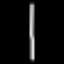
Label: line